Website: home-depot
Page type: billing-address
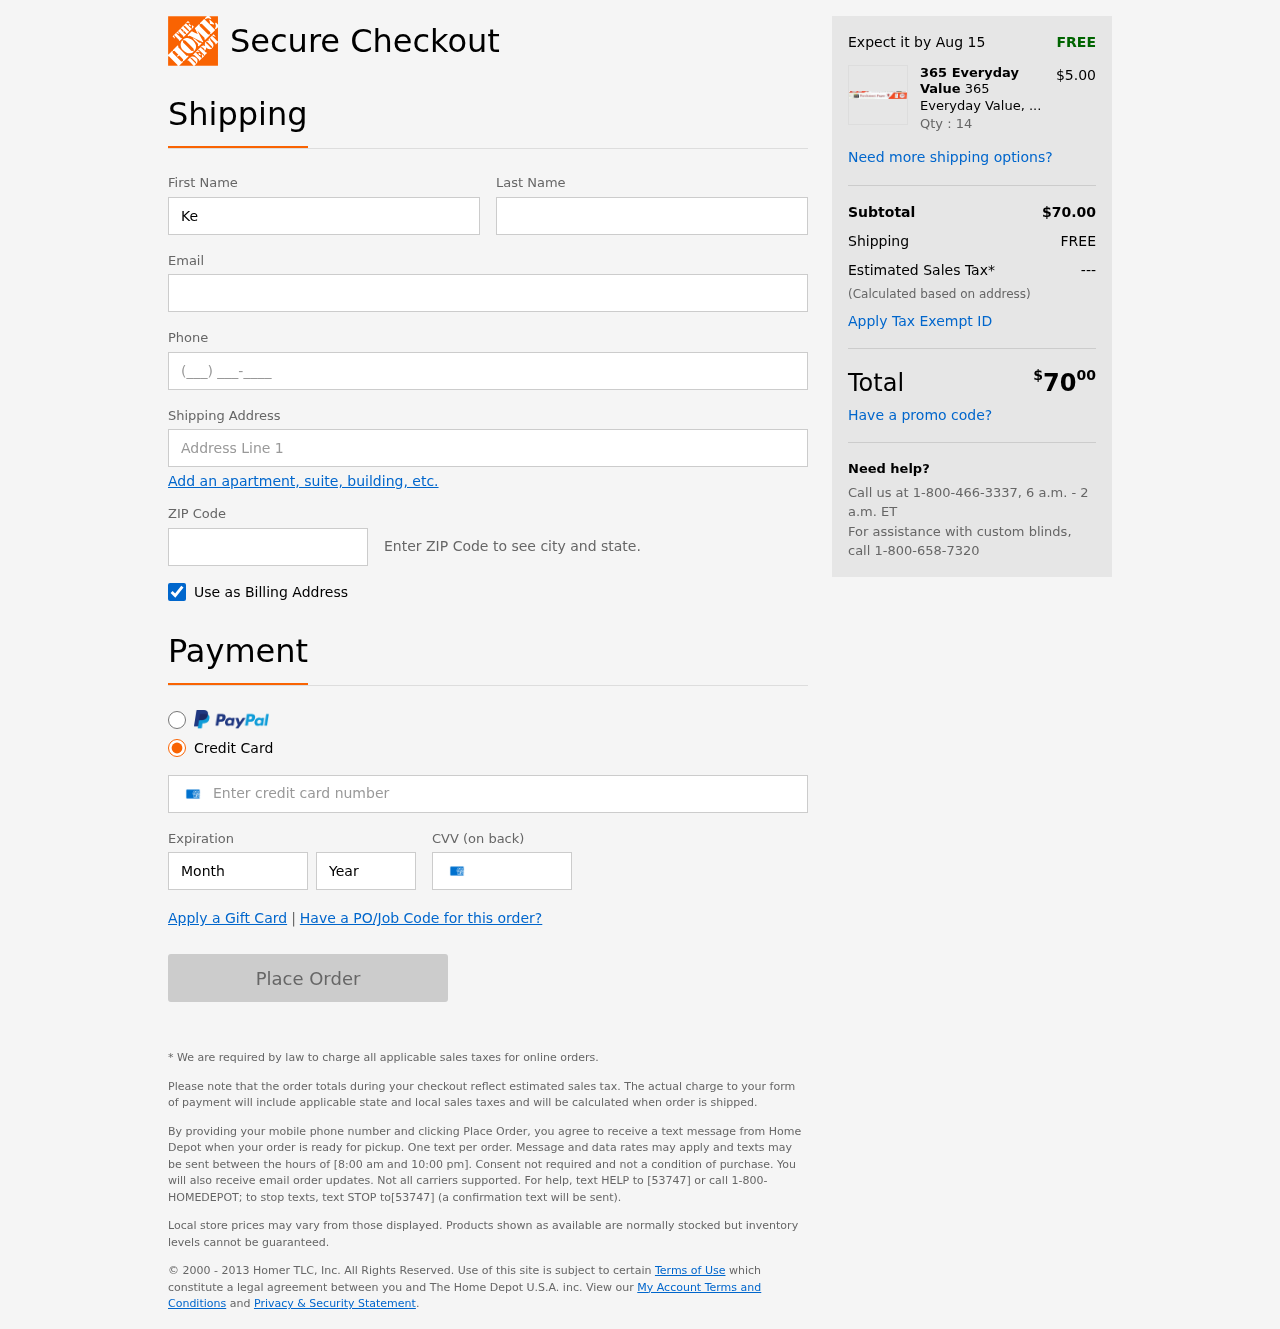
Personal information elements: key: PII_FIRSTNAME
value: Kelsey
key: PII_LASTNAME
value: Washington
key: PII_EMAIL
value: kelseywashington@yahoo.com
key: PII_PHONE
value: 5909274784
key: PII_STREET
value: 578 Maria Greens Apt. 569
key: PII_POSTCODE
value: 80333
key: PII_CARD_NUMBER
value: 3404 4573 7499 109
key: PII_CARD_EXPIRY_MONTH
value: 06
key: PII_CARD_CVV
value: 2435
Product elements: key: PRODUCT1_BRAND
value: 365 Everyday Value
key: PRODUCT1_NAME
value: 365 Everyday Value, Parchment Paper, 72 SQ FT
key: PRODUCT1_PRICE
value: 5
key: PRODUCT1_QUANTITY
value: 14
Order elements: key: ORDER_DELIVERY_DATE
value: Aug 15
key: ORDER_SUBTOTAL
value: $70.00
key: ORDER_SHIPPING_COST
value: FREE
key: ORDER_TAX
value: ---
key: ORDER_TOTAL2
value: $7000